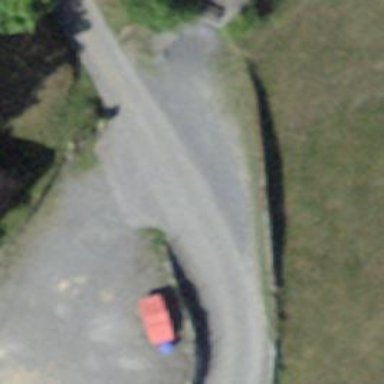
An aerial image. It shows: Recycling container at amenity designated for recycling.